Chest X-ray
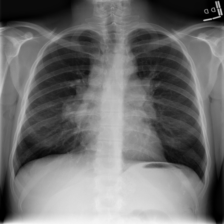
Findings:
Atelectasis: negative
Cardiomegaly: negative
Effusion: negative
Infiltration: negative
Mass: negative
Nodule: negative
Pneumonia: negative
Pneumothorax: negative
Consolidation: negative
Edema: negative
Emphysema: negative
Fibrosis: negative
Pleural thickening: negative
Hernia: negative